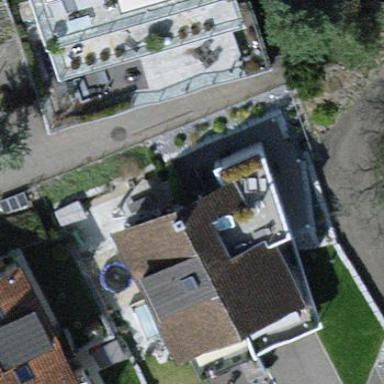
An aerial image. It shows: Semi-detached house.